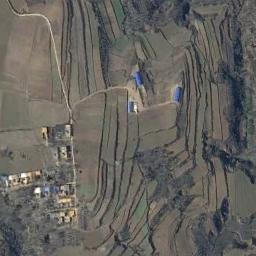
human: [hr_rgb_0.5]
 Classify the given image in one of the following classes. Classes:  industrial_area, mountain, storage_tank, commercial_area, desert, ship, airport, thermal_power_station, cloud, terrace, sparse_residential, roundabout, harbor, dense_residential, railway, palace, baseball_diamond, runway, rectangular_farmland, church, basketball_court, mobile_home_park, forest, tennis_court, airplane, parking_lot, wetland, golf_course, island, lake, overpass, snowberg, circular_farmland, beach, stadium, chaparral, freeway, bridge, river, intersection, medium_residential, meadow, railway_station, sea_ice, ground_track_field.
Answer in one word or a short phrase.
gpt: terrace